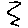
Label: zigzag